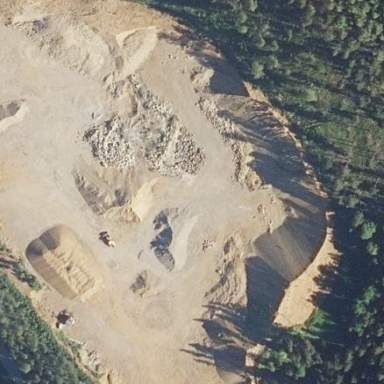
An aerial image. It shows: Quarry primarily extracting sand.